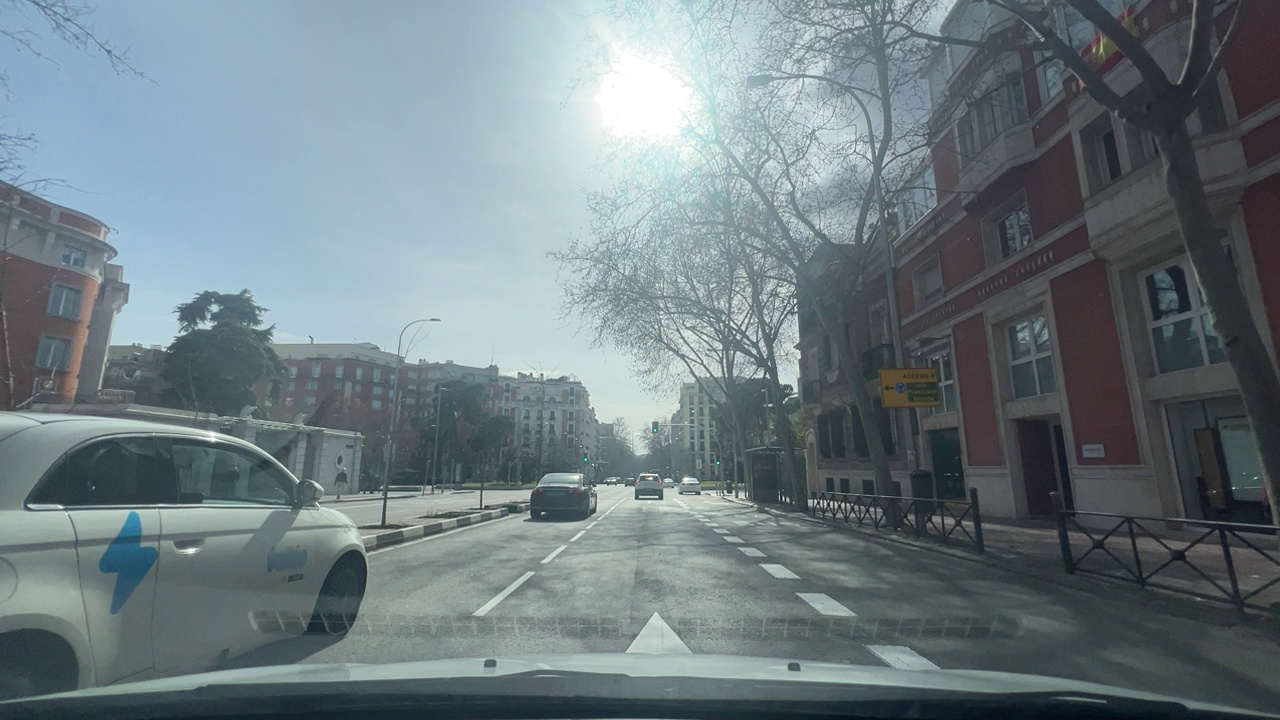
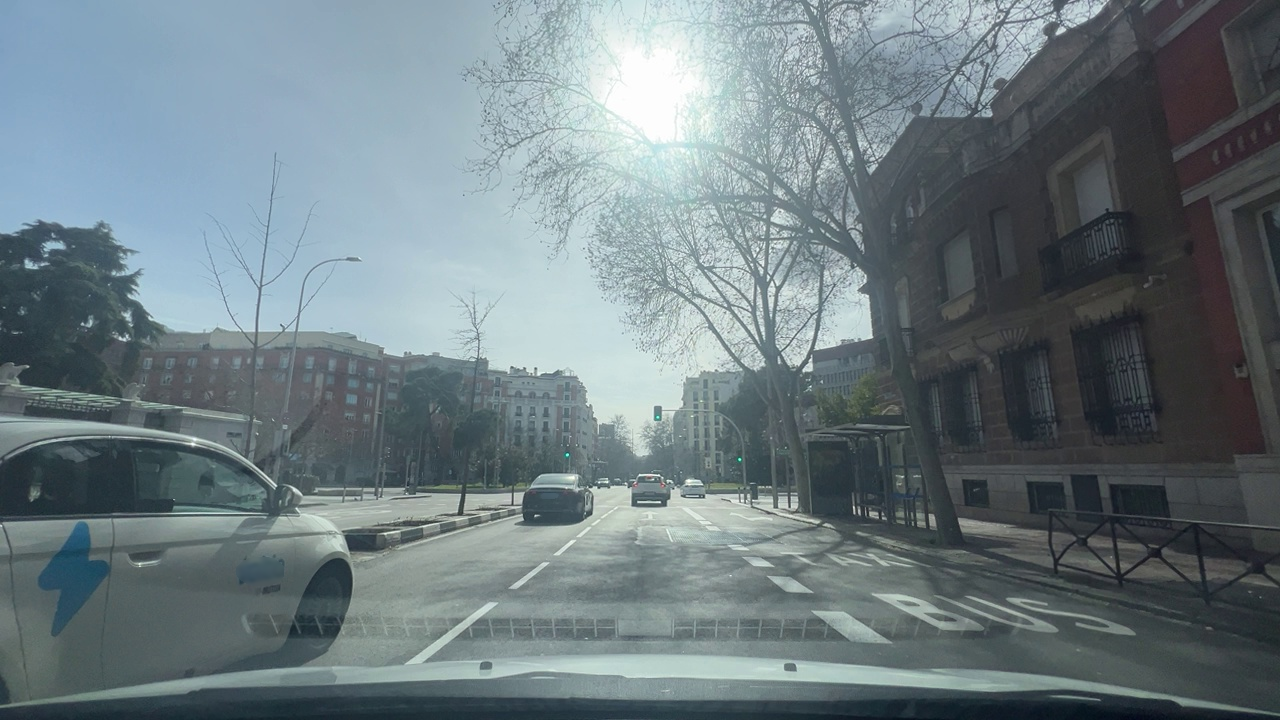
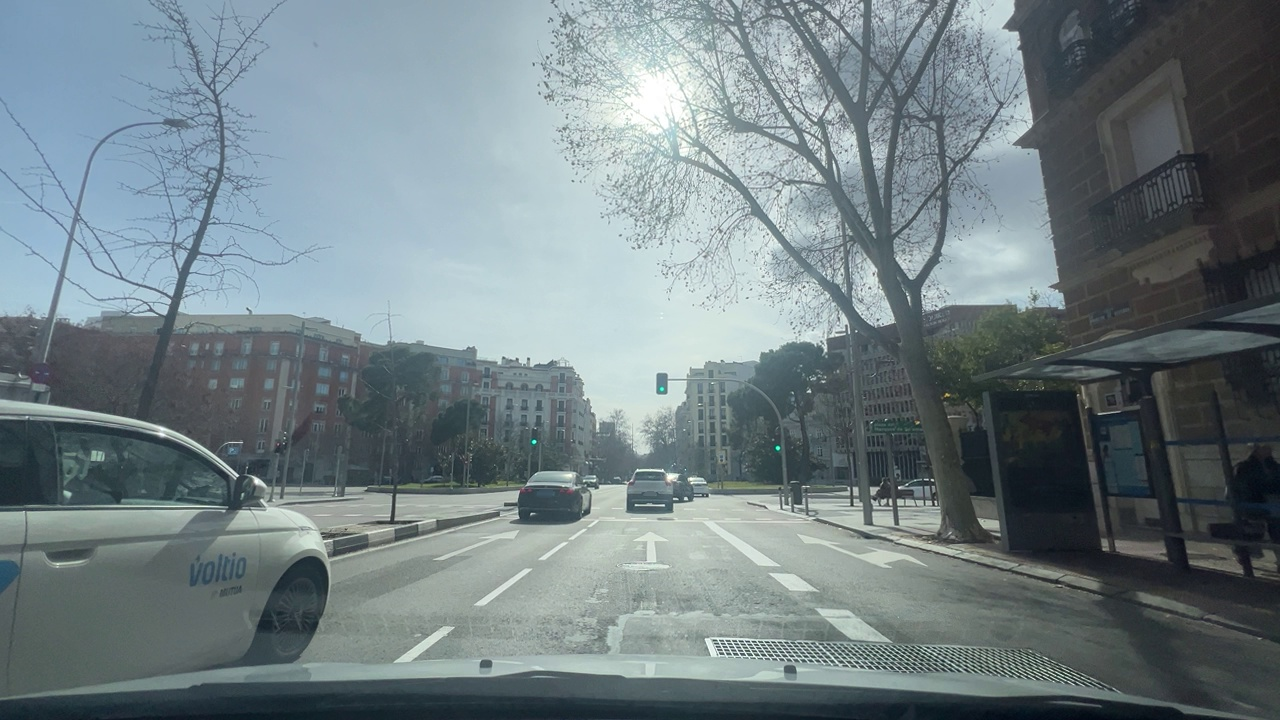
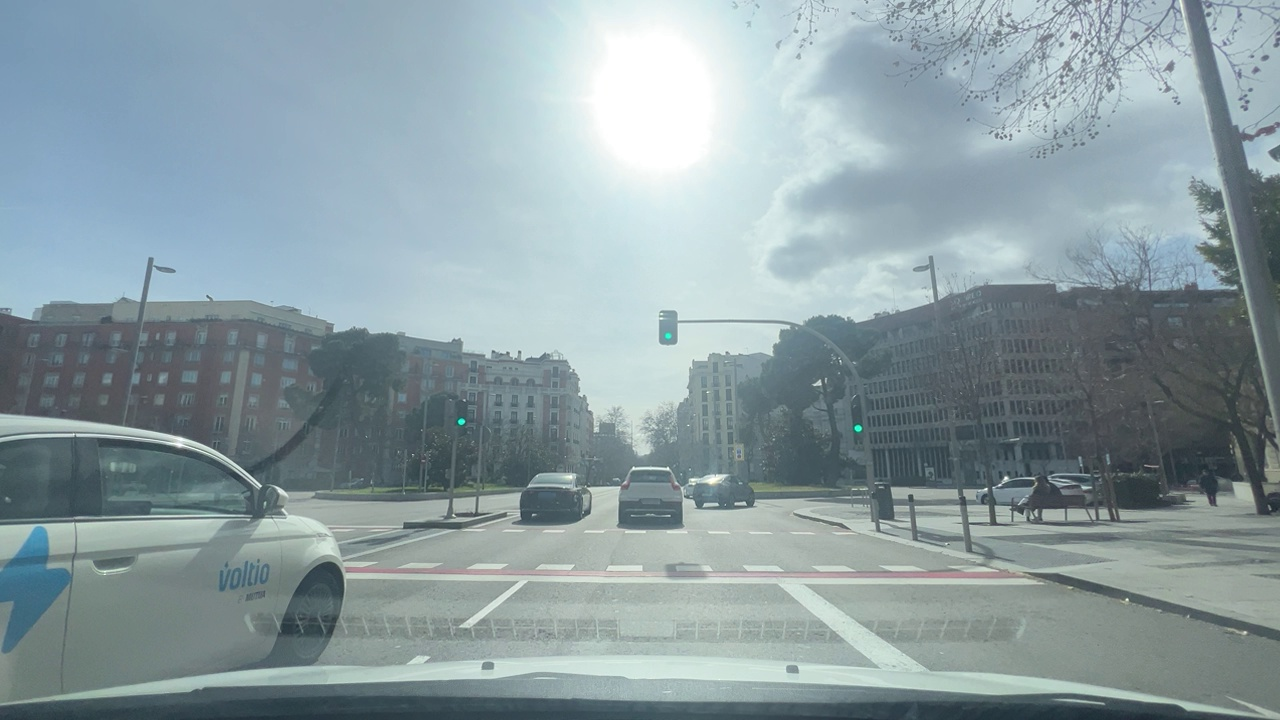
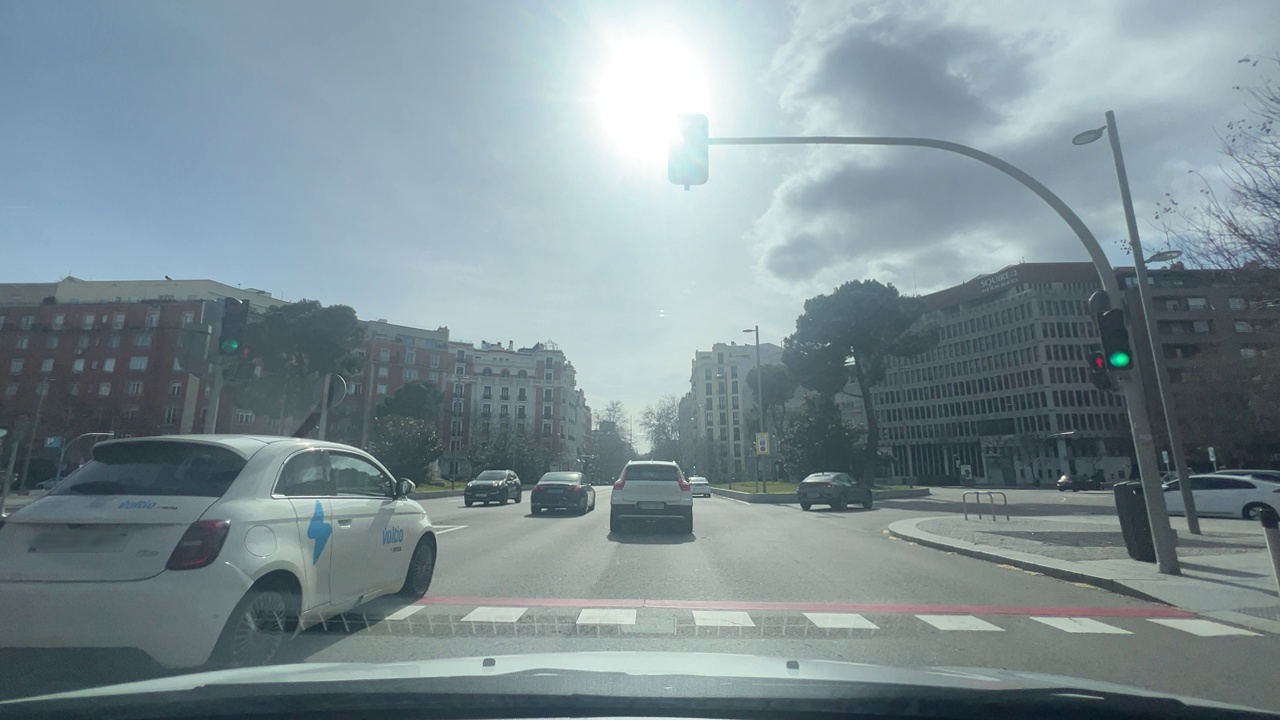
Situation: Leading braking
Question: Is there a vehicle directly ahead in the ego lane with brake lights on?
Answer: Yes
Reasoning: The vehicle directly in front of the ego vehicle shows active red brake lights.

Situation: Leading braking
Question: Is the distance between the ego vehicle and the vehicle ahead decreasing?
Answer: Yes
Reasoning: The relative distance to the leading vehicle is reducing over time.

Situation: Leading braking
Question: Is either the ego vehicle or the leading vehicle stationary?
Answer: No
Reasoning: The leading vehicle keeps moving although partially with brake lights on.

Situation: Leading braking
Question: Is the ego vehicle decelerating due to dense traffic or congestion ahead?
Answer: Yes
Reasoning: Mildly dense traffic in a crossing situation, turning of other vehicles makes the vehicle right in front of the ego vehicle slow down.